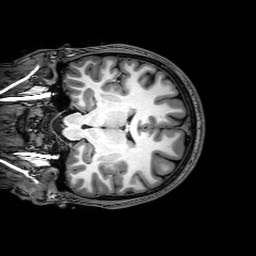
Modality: T1w
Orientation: coronal
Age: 25
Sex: male
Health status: healthy
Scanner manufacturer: philips
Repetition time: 0.008291 s
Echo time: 0.00381 s